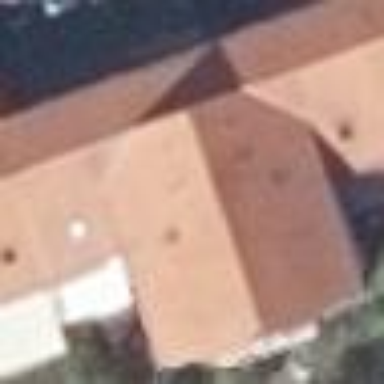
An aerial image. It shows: Gabled roof adorns the apartments building.